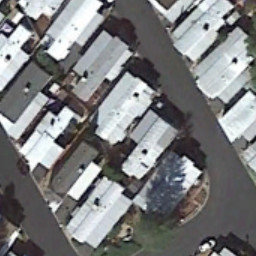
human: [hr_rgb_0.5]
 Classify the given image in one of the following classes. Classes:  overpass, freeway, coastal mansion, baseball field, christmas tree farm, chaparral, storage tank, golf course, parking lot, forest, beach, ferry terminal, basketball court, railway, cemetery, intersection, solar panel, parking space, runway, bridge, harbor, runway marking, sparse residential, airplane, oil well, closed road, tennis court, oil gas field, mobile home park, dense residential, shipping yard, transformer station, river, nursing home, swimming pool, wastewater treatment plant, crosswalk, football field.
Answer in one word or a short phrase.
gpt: mobile home park